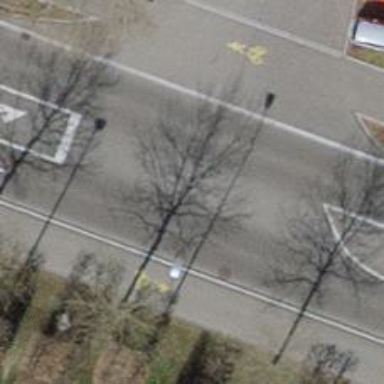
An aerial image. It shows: Primary highway with asphalt surface and sidewalks on both sides.